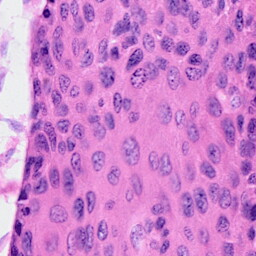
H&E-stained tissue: Cervix